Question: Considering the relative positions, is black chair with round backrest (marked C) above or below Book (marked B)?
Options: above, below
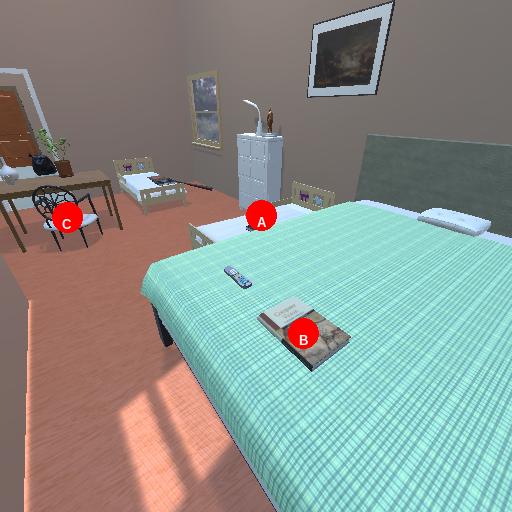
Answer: above